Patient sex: M
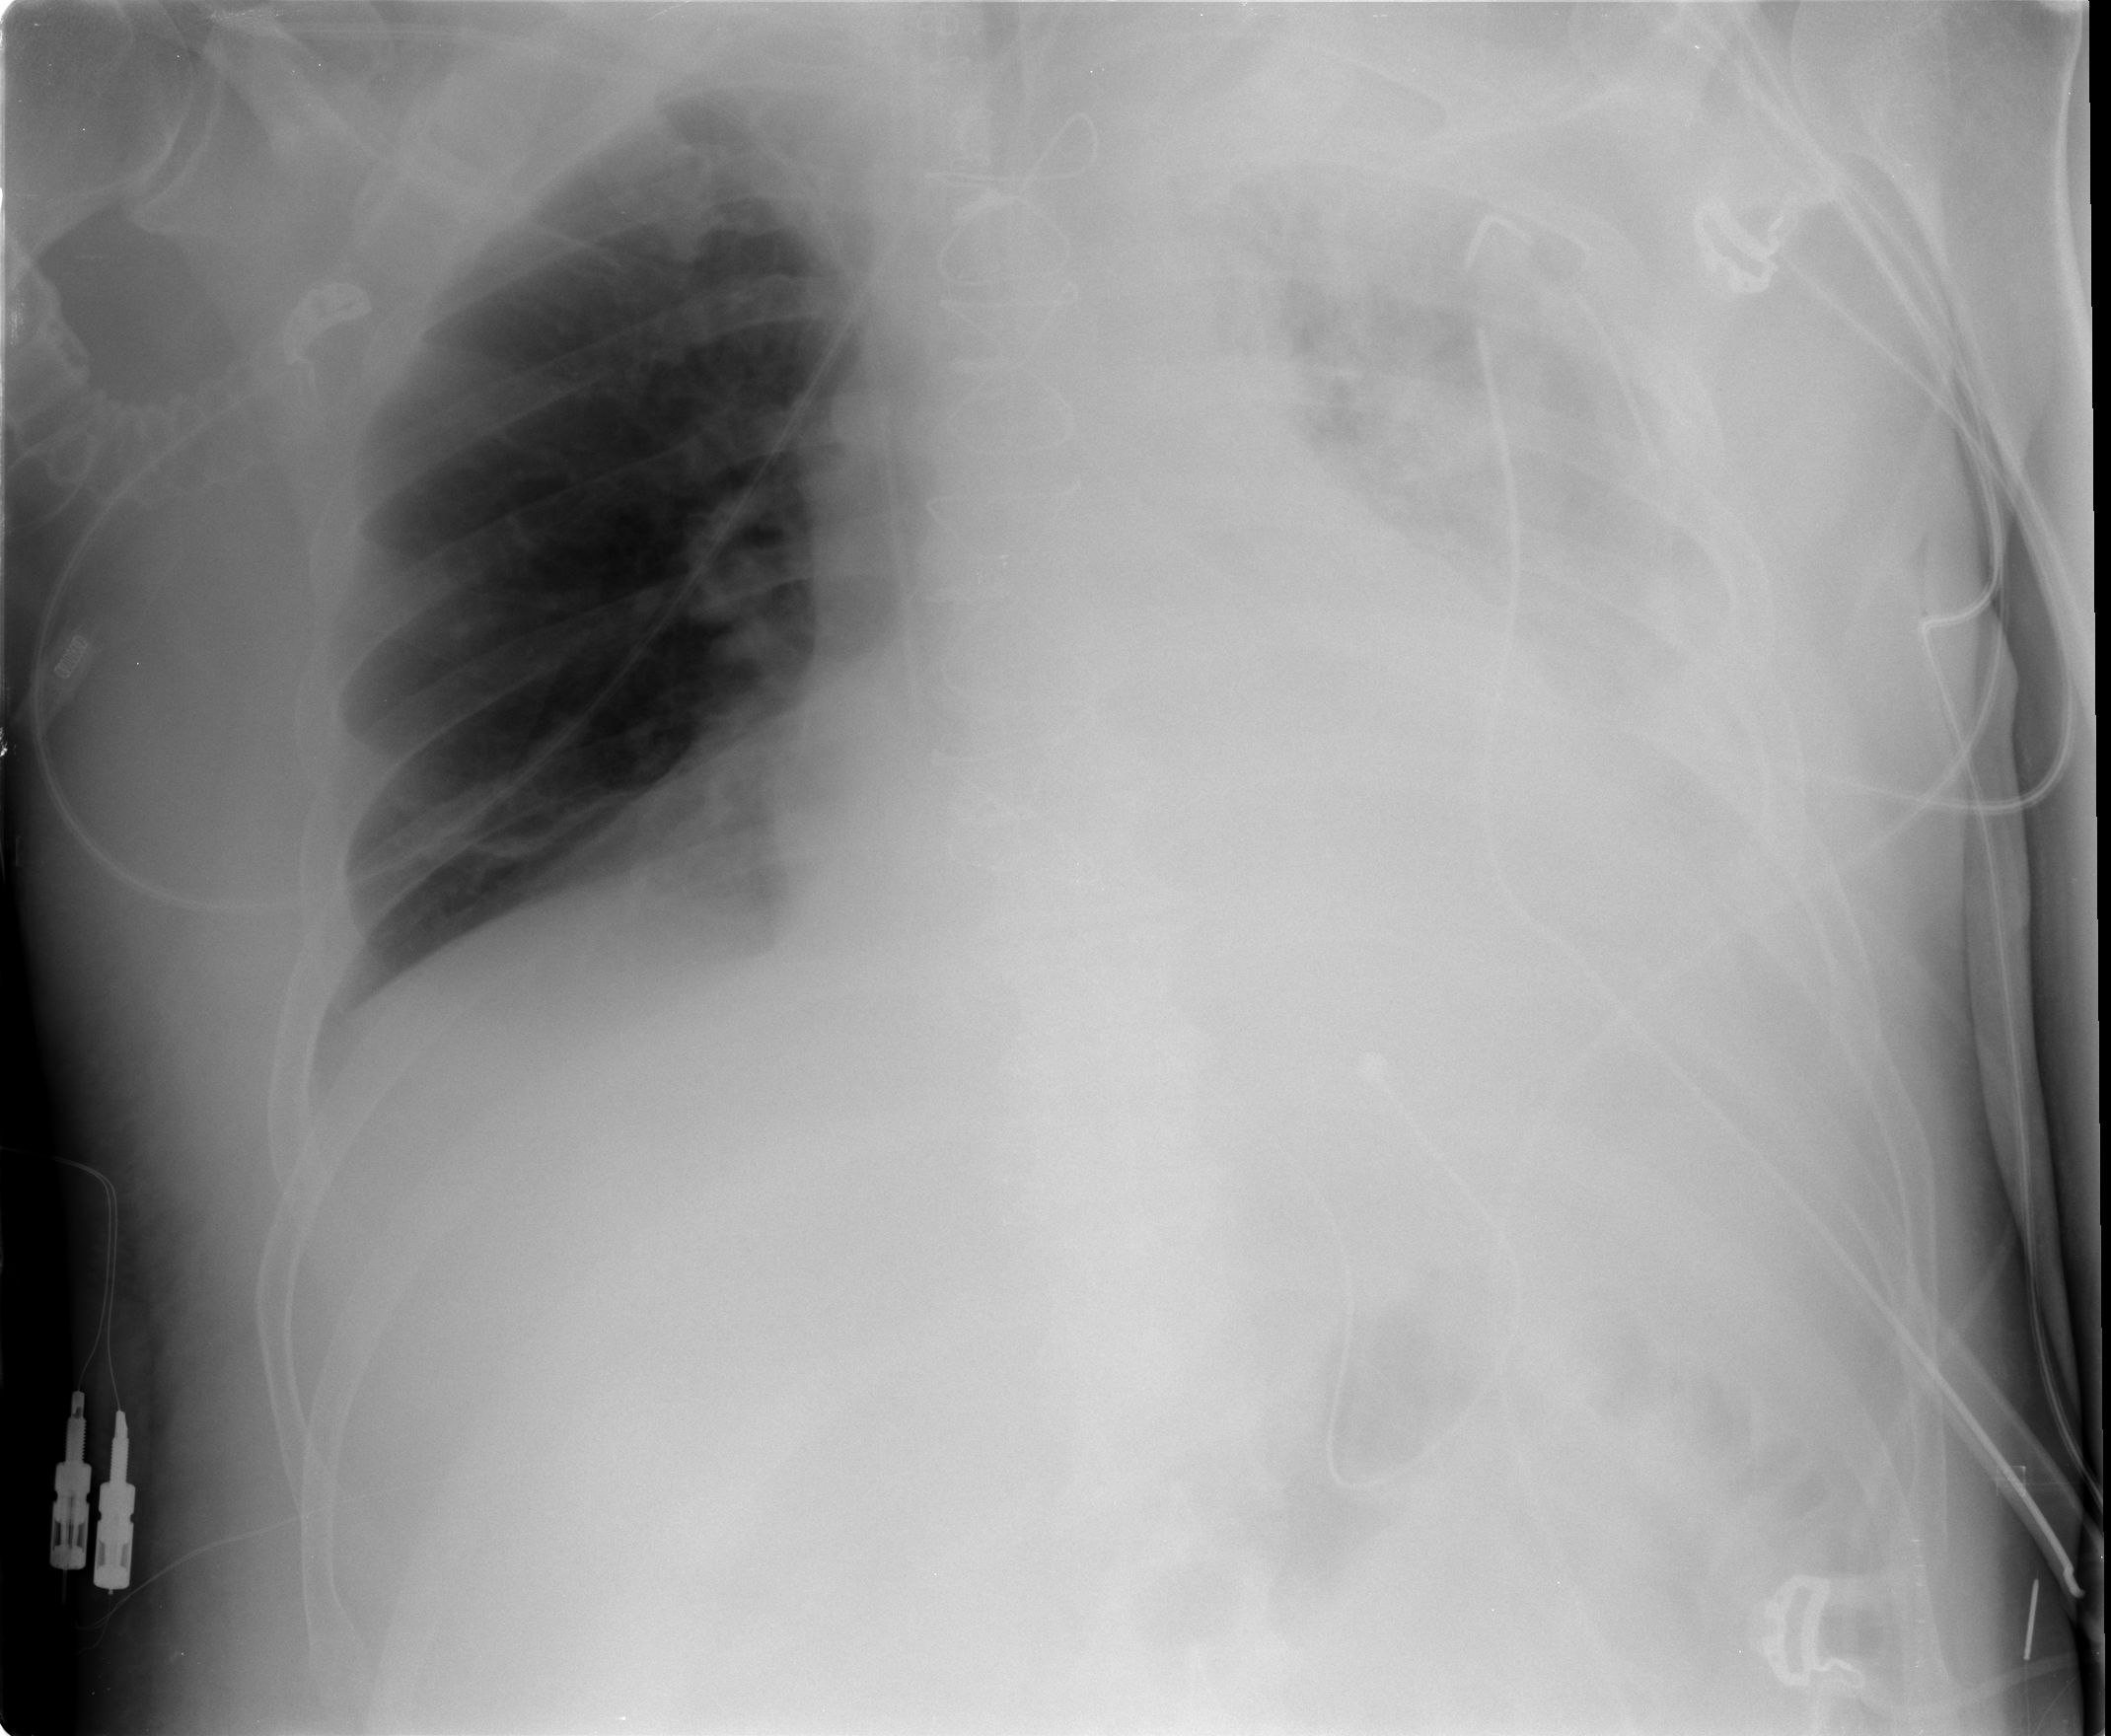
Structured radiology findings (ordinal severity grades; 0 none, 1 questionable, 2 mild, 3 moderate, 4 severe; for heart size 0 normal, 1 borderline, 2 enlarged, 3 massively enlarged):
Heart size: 2
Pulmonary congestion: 2
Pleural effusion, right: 2
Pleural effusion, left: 3
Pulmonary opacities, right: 0
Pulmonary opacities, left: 3
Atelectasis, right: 2
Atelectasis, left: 4